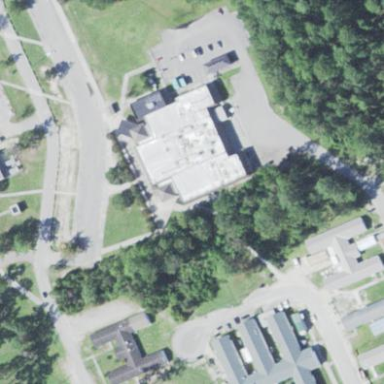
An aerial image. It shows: Fast food restaurant building.